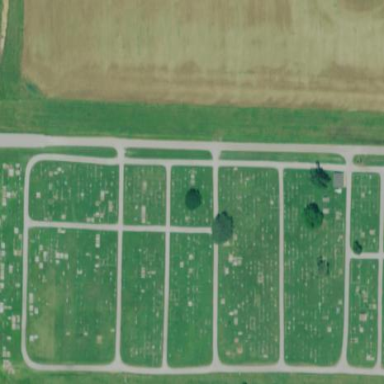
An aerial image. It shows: Cemetery.